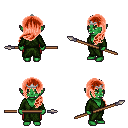
a pixel art fantasy rpg character, female body template, orc, green skin, green robe, red pants, red left-swept hairstyle, silver tiara, spear, four views (front, back, left, right), 2x2 character sprite sheet, small pixel art, hard edges, no anti-aliasing